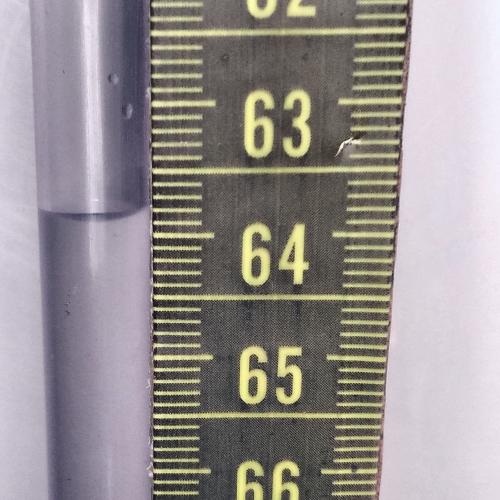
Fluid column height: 63.8 cm